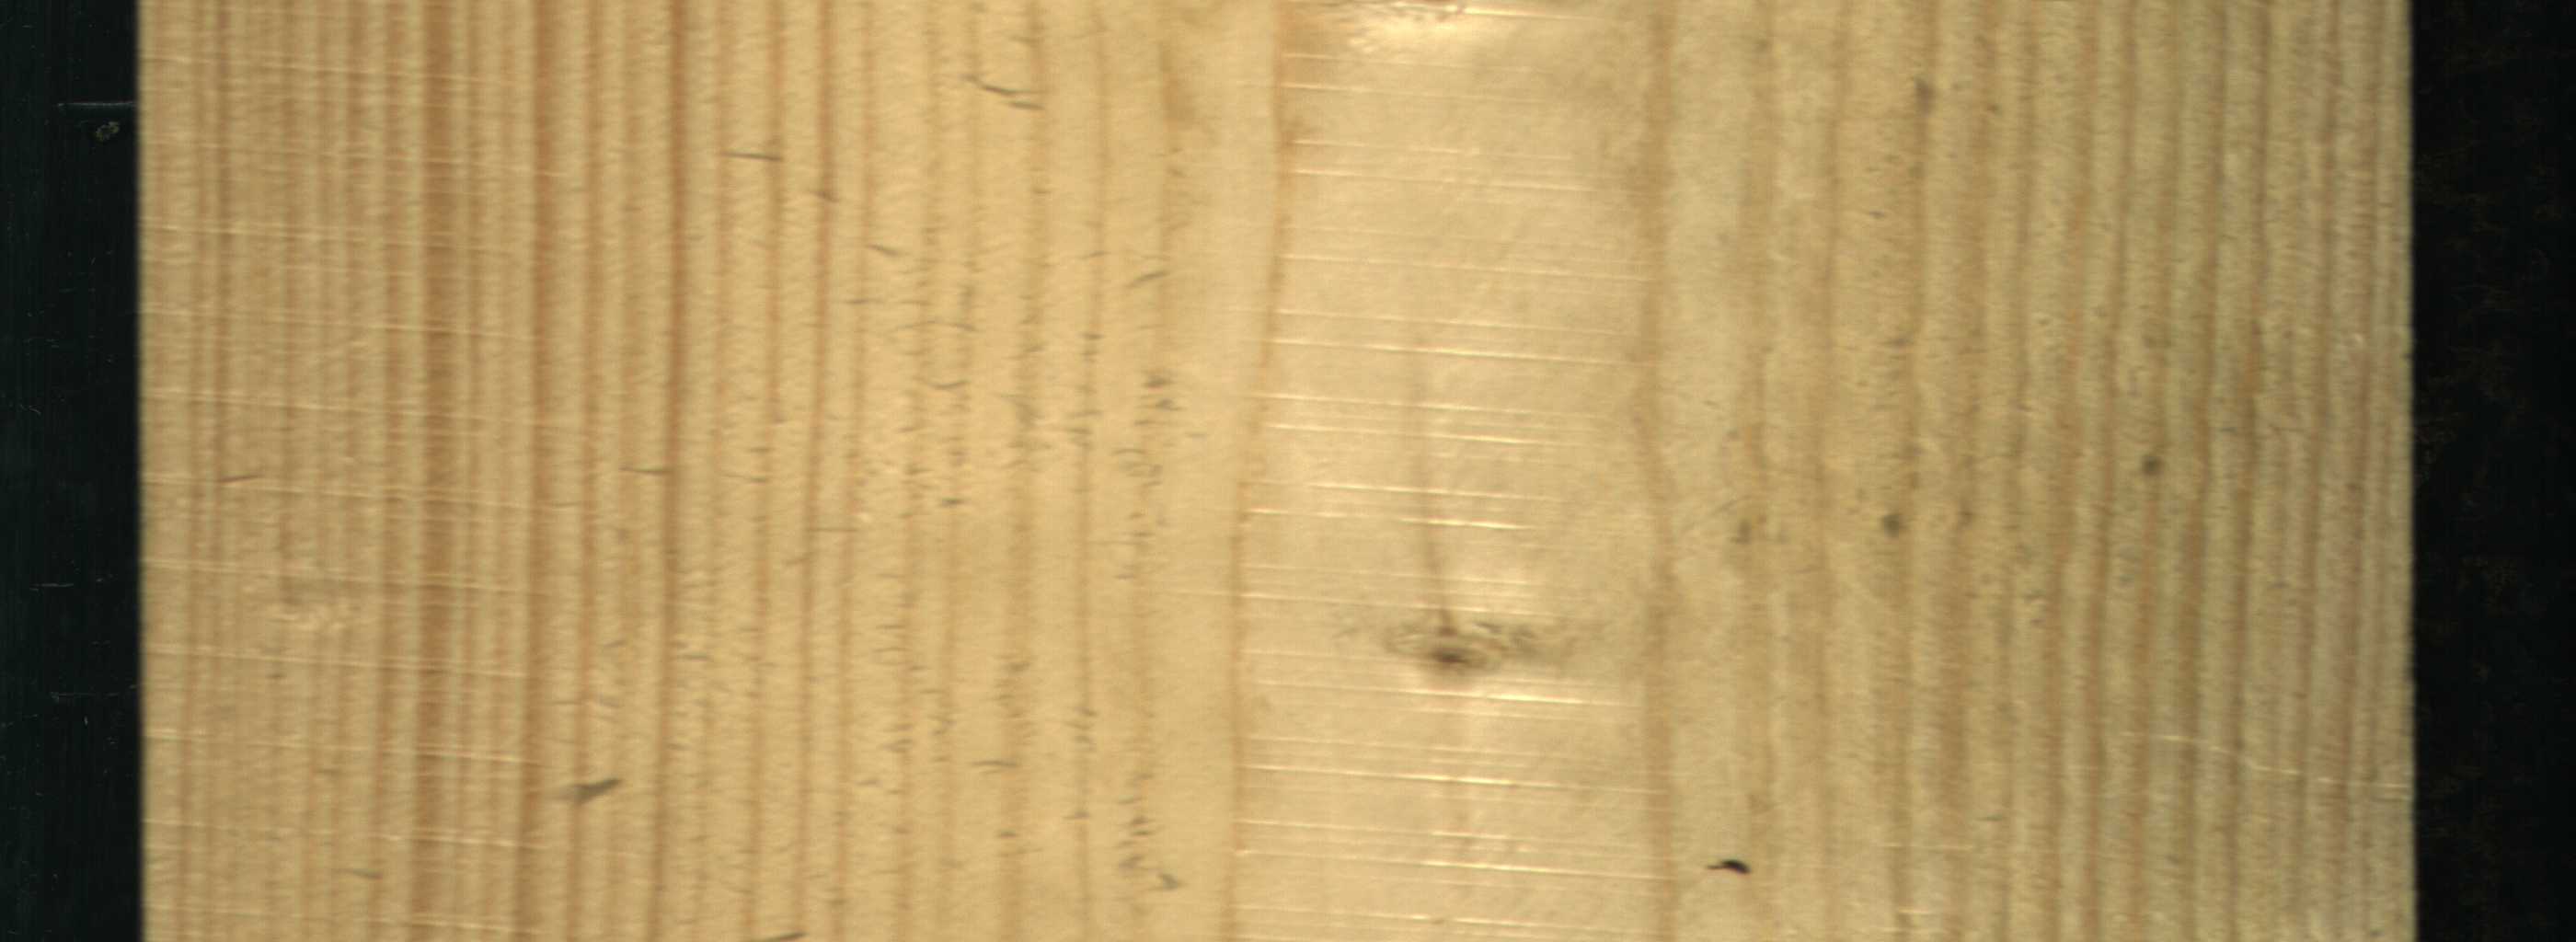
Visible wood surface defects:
Live_Knot